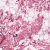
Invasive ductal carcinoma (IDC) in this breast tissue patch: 0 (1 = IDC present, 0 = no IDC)